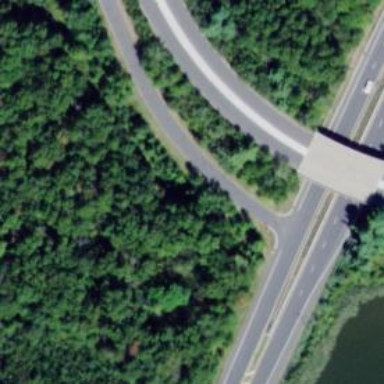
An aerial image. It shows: Tertiary link road with asphalt surface.